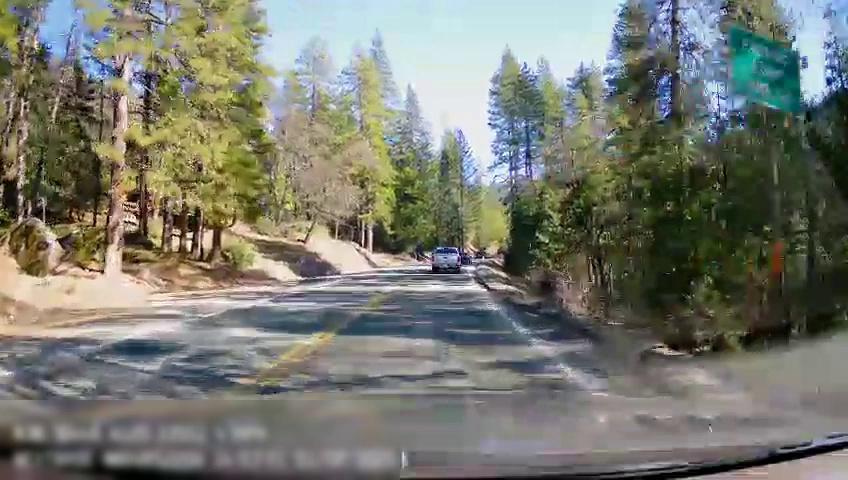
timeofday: Day
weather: Sunny
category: Drivable Space
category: Vehicles | Car
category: Vehicles | Truck
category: Lanes | Opposite Lane
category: Lanes | Opposite Lane
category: Lanes | Current Lane
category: Lanes | Current Lane
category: Traffic | Signs